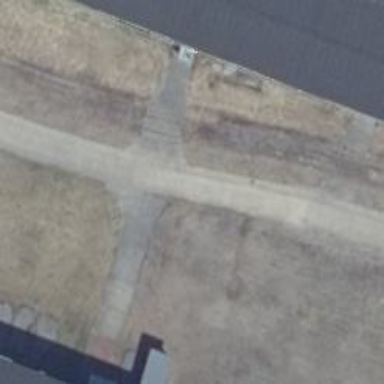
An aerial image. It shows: Abandoned railway yard is depicted.